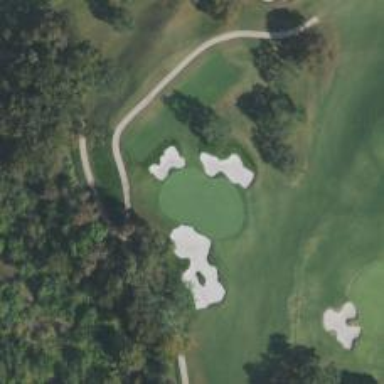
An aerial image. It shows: Golf hole.